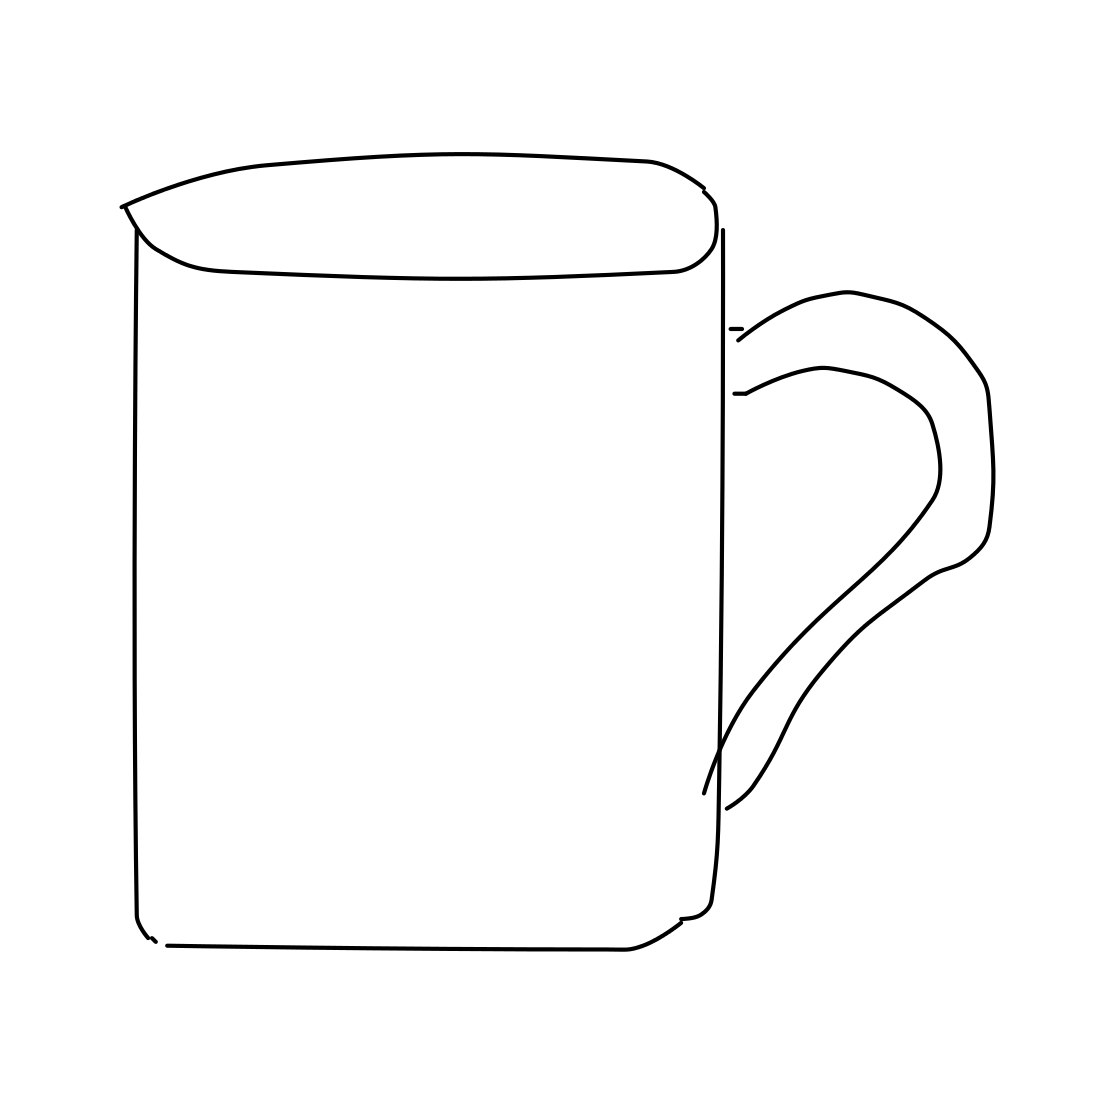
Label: mug